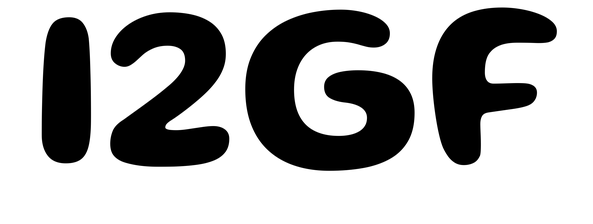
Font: Gluten_SemiBold